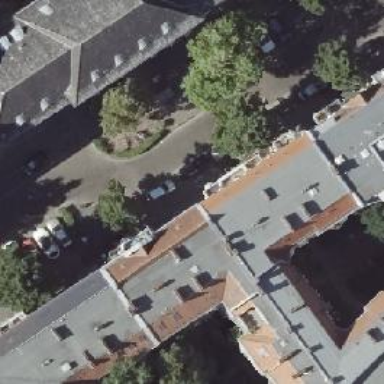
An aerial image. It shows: Living street with parallel parking on the left side of the street.